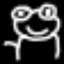
Label: frog